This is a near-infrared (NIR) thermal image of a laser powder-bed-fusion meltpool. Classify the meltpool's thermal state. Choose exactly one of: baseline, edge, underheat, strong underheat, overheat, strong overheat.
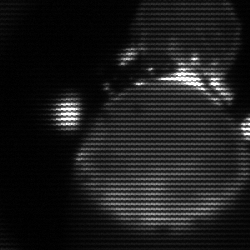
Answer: edge